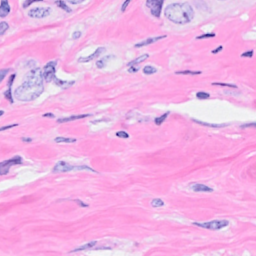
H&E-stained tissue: Breast